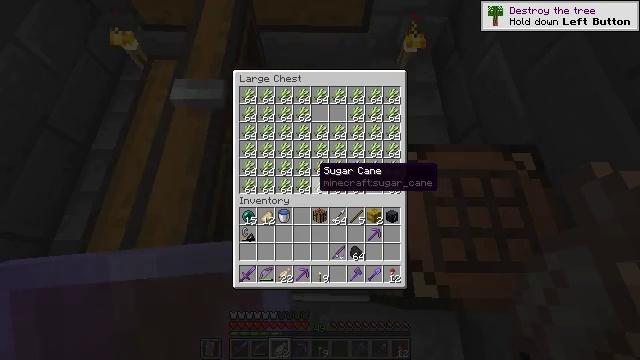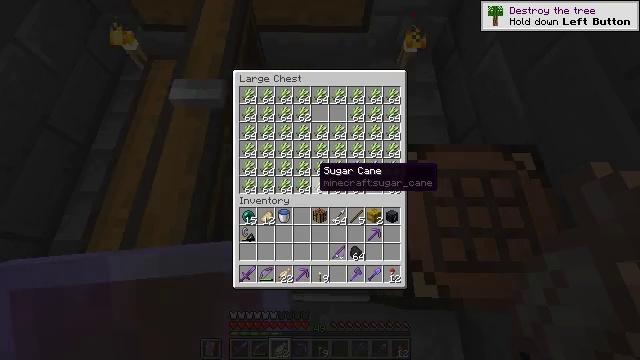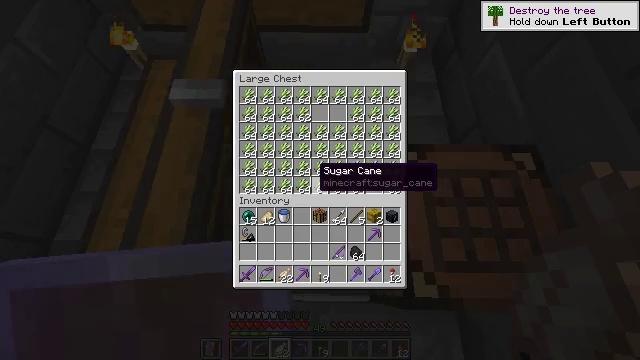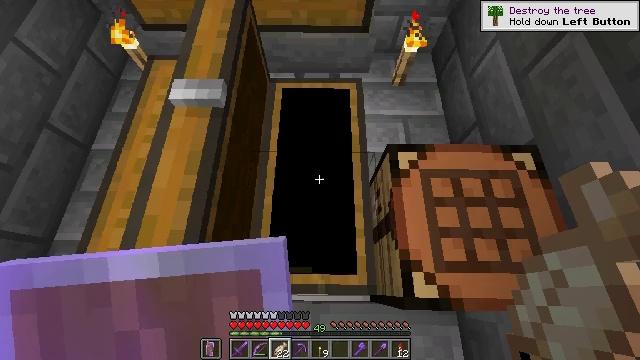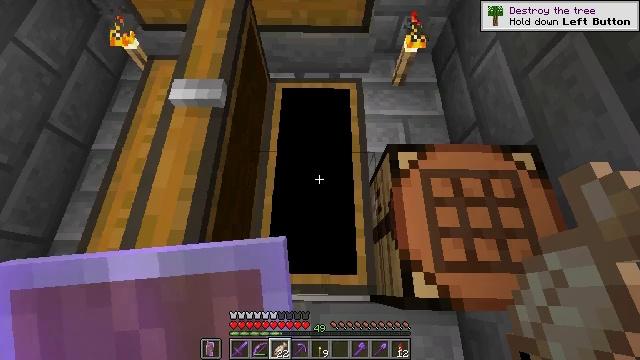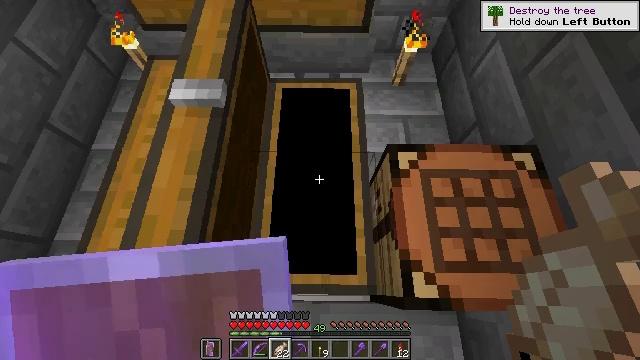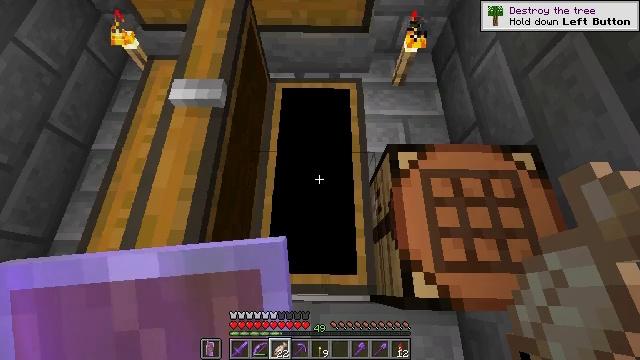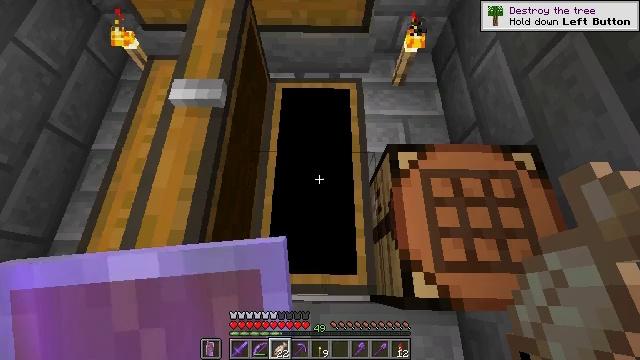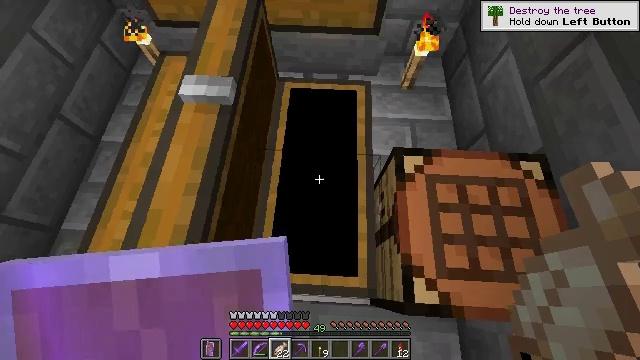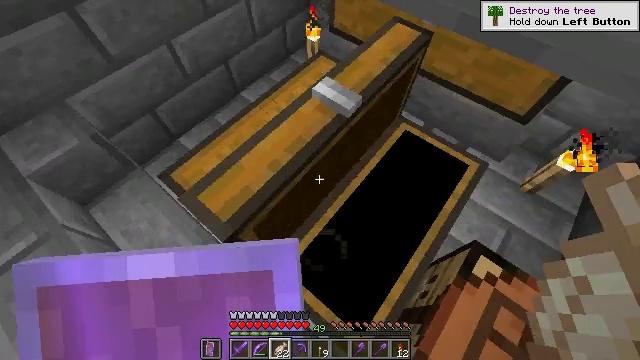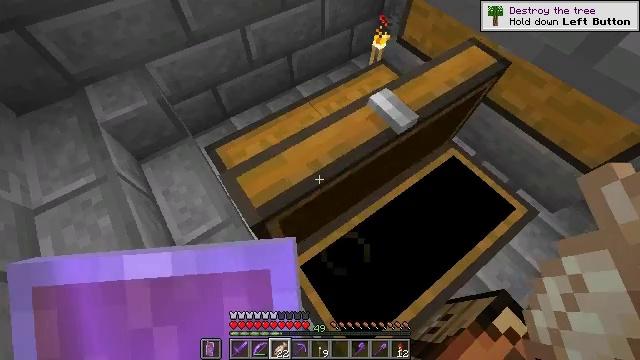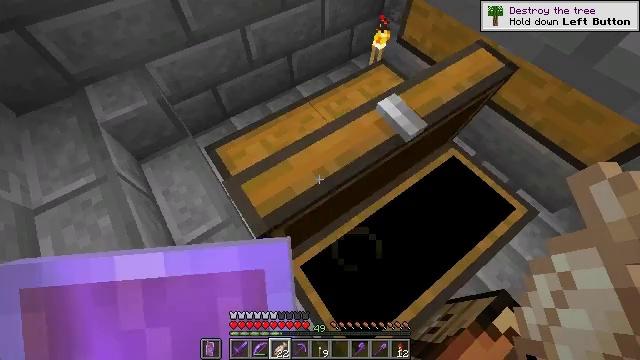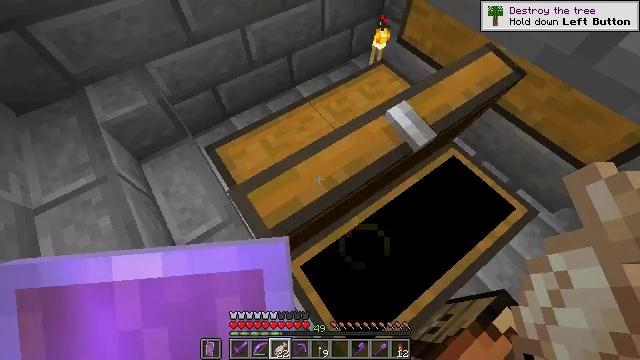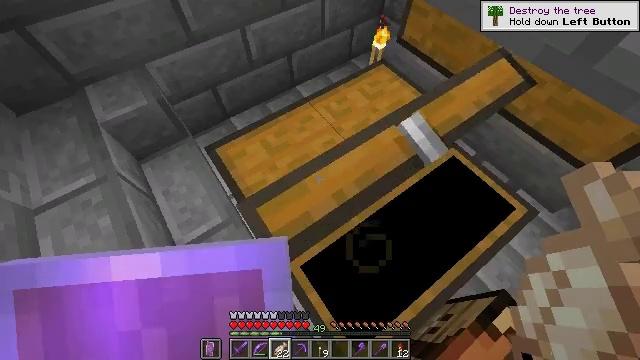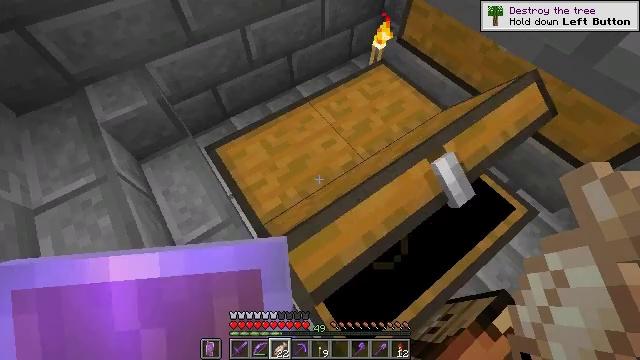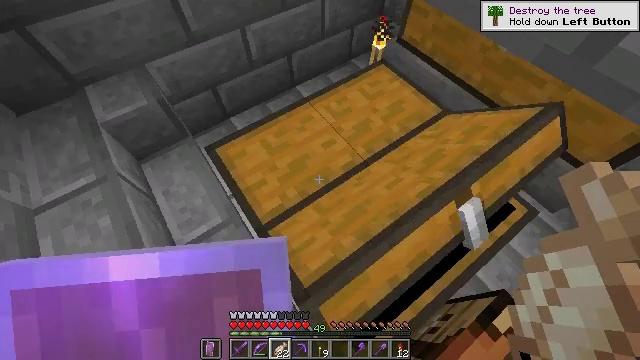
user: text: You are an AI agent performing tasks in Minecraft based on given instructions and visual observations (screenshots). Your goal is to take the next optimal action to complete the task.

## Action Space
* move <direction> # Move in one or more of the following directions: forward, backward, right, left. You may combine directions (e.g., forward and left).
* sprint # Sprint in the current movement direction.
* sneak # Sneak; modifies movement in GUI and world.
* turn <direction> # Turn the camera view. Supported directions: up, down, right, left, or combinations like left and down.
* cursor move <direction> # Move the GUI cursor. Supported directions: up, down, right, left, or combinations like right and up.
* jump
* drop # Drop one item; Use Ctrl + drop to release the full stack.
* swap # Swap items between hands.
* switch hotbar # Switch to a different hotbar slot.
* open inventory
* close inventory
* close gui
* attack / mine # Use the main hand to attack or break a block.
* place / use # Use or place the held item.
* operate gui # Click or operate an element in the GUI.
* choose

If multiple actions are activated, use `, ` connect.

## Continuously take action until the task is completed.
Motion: motion action
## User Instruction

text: Make a honey block from honey bottles.
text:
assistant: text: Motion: no_op
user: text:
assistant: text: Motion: no_op
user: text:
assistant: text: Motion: no_op
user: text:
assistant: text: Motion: no_op
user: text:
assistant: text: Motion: no_op
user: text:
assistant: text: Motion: no_op
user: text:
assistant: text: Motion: no_op
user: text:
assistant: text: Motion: turn left
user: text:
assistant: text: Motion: turn left and up
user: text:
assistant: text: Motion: turn left
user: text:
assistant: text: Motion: no_op
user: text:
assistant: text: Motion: no_op
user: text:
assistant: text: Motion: no_op
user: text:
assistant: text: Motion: no_op
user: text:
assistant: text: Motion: no_op
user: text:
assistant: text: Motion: no_op
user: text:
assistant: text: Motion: turn left and up
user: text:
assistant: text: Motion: turn left and up
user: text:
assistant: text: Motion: no_op
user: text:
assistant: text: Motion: no_op
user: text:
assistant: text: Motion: turn right and down
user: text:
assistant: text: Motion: turn right and down
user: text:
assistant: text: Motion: turn right and down
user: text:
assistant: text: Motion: no_op
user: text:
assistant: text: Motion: use / place
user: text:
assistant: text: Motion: use / place
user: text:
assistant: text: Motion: use / place
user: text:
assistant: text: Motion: use / place
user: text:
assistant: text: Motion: no_op
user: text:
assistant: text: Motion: no_op